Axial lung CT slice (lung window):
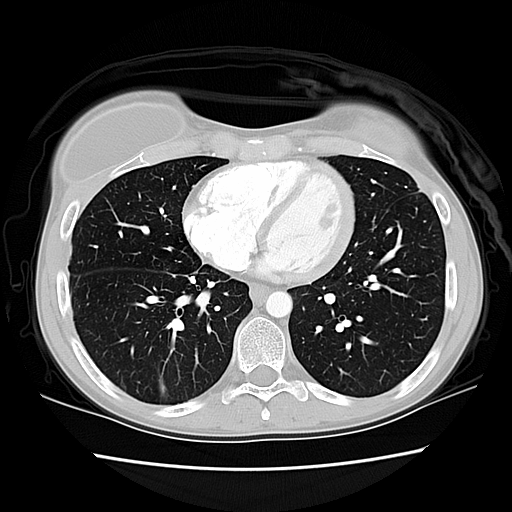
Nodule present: no